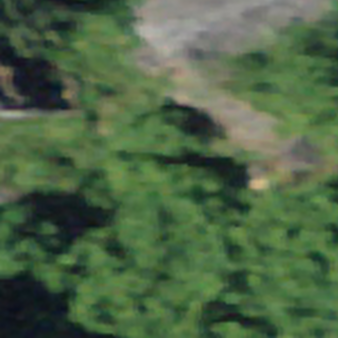
Label: other